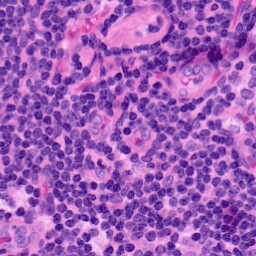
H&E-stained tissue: LymphNode